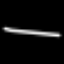
Label: line